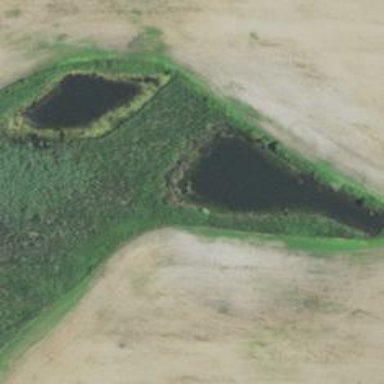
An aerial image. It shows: Pond with natural water.